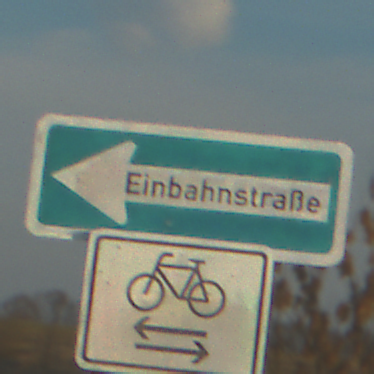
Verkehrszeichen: EinbahnstrasseLinksweisend
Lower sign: RichtungsangabeDurchPfeile9
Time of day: SunriseSunset
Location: Outdoor (RoadRail)
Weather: PartlyCloudy
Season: NotSpecified
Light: Natural